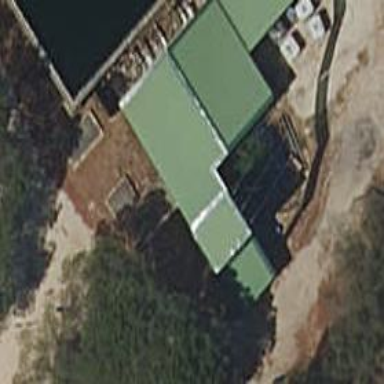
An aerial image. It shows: Transformer.